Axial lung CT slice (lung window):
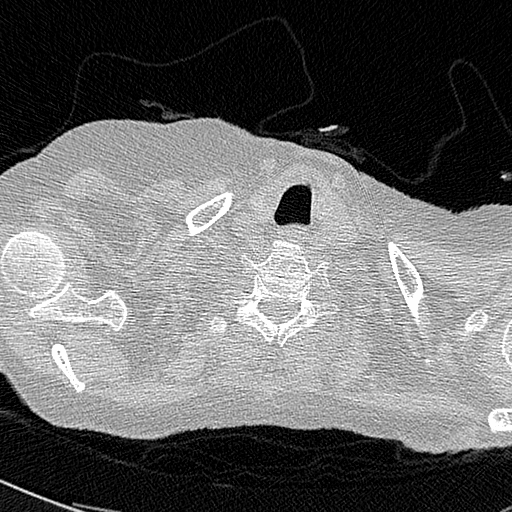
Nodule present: no